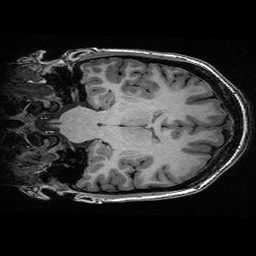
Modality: T1w
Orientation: coronal
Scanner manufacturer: ge
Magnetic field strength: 3 T
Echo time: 0.00318 s